Question: when I click the properties of .Dll -> Details , I get this window:

I want to access this information and change \ add File version and Product Name
Can I get some help with it ? how can I access it ?
I saw that in C# I can use :
'''
string fileVersion = FileVersionInfo.GetVersionInfo(file).FileVersion;
string productVersion = FileVersionInfo.GetVersionInfo(file).ProductVersion;
'''
but I want to do it using C language.
can anyone help and guide me a little?
thanks!
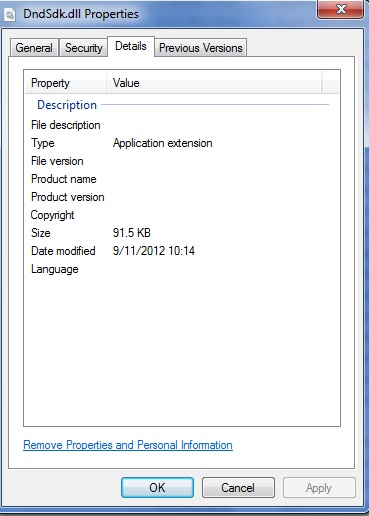
Answer: Version information is kept as resource files in Windows. You can check the source code of this <URL> for how to change the resource in a file.